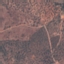
Land use / land cover: PermanentCrop